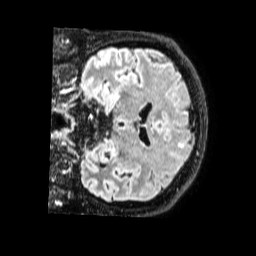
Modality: FLAIR
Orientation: coronal
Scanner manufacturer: philips
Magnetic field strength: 1.5 T
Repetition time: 4.8 s
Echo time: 0.3364 s